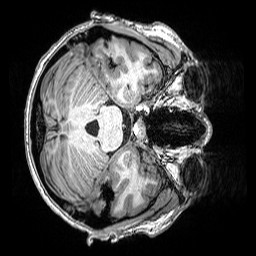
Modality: T1w
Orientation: axial
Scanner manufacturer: siemens
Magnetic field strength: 3 T
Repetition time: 2.5 s
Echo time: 0.00343 s